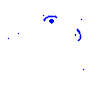
Particle: kaon